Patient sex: M
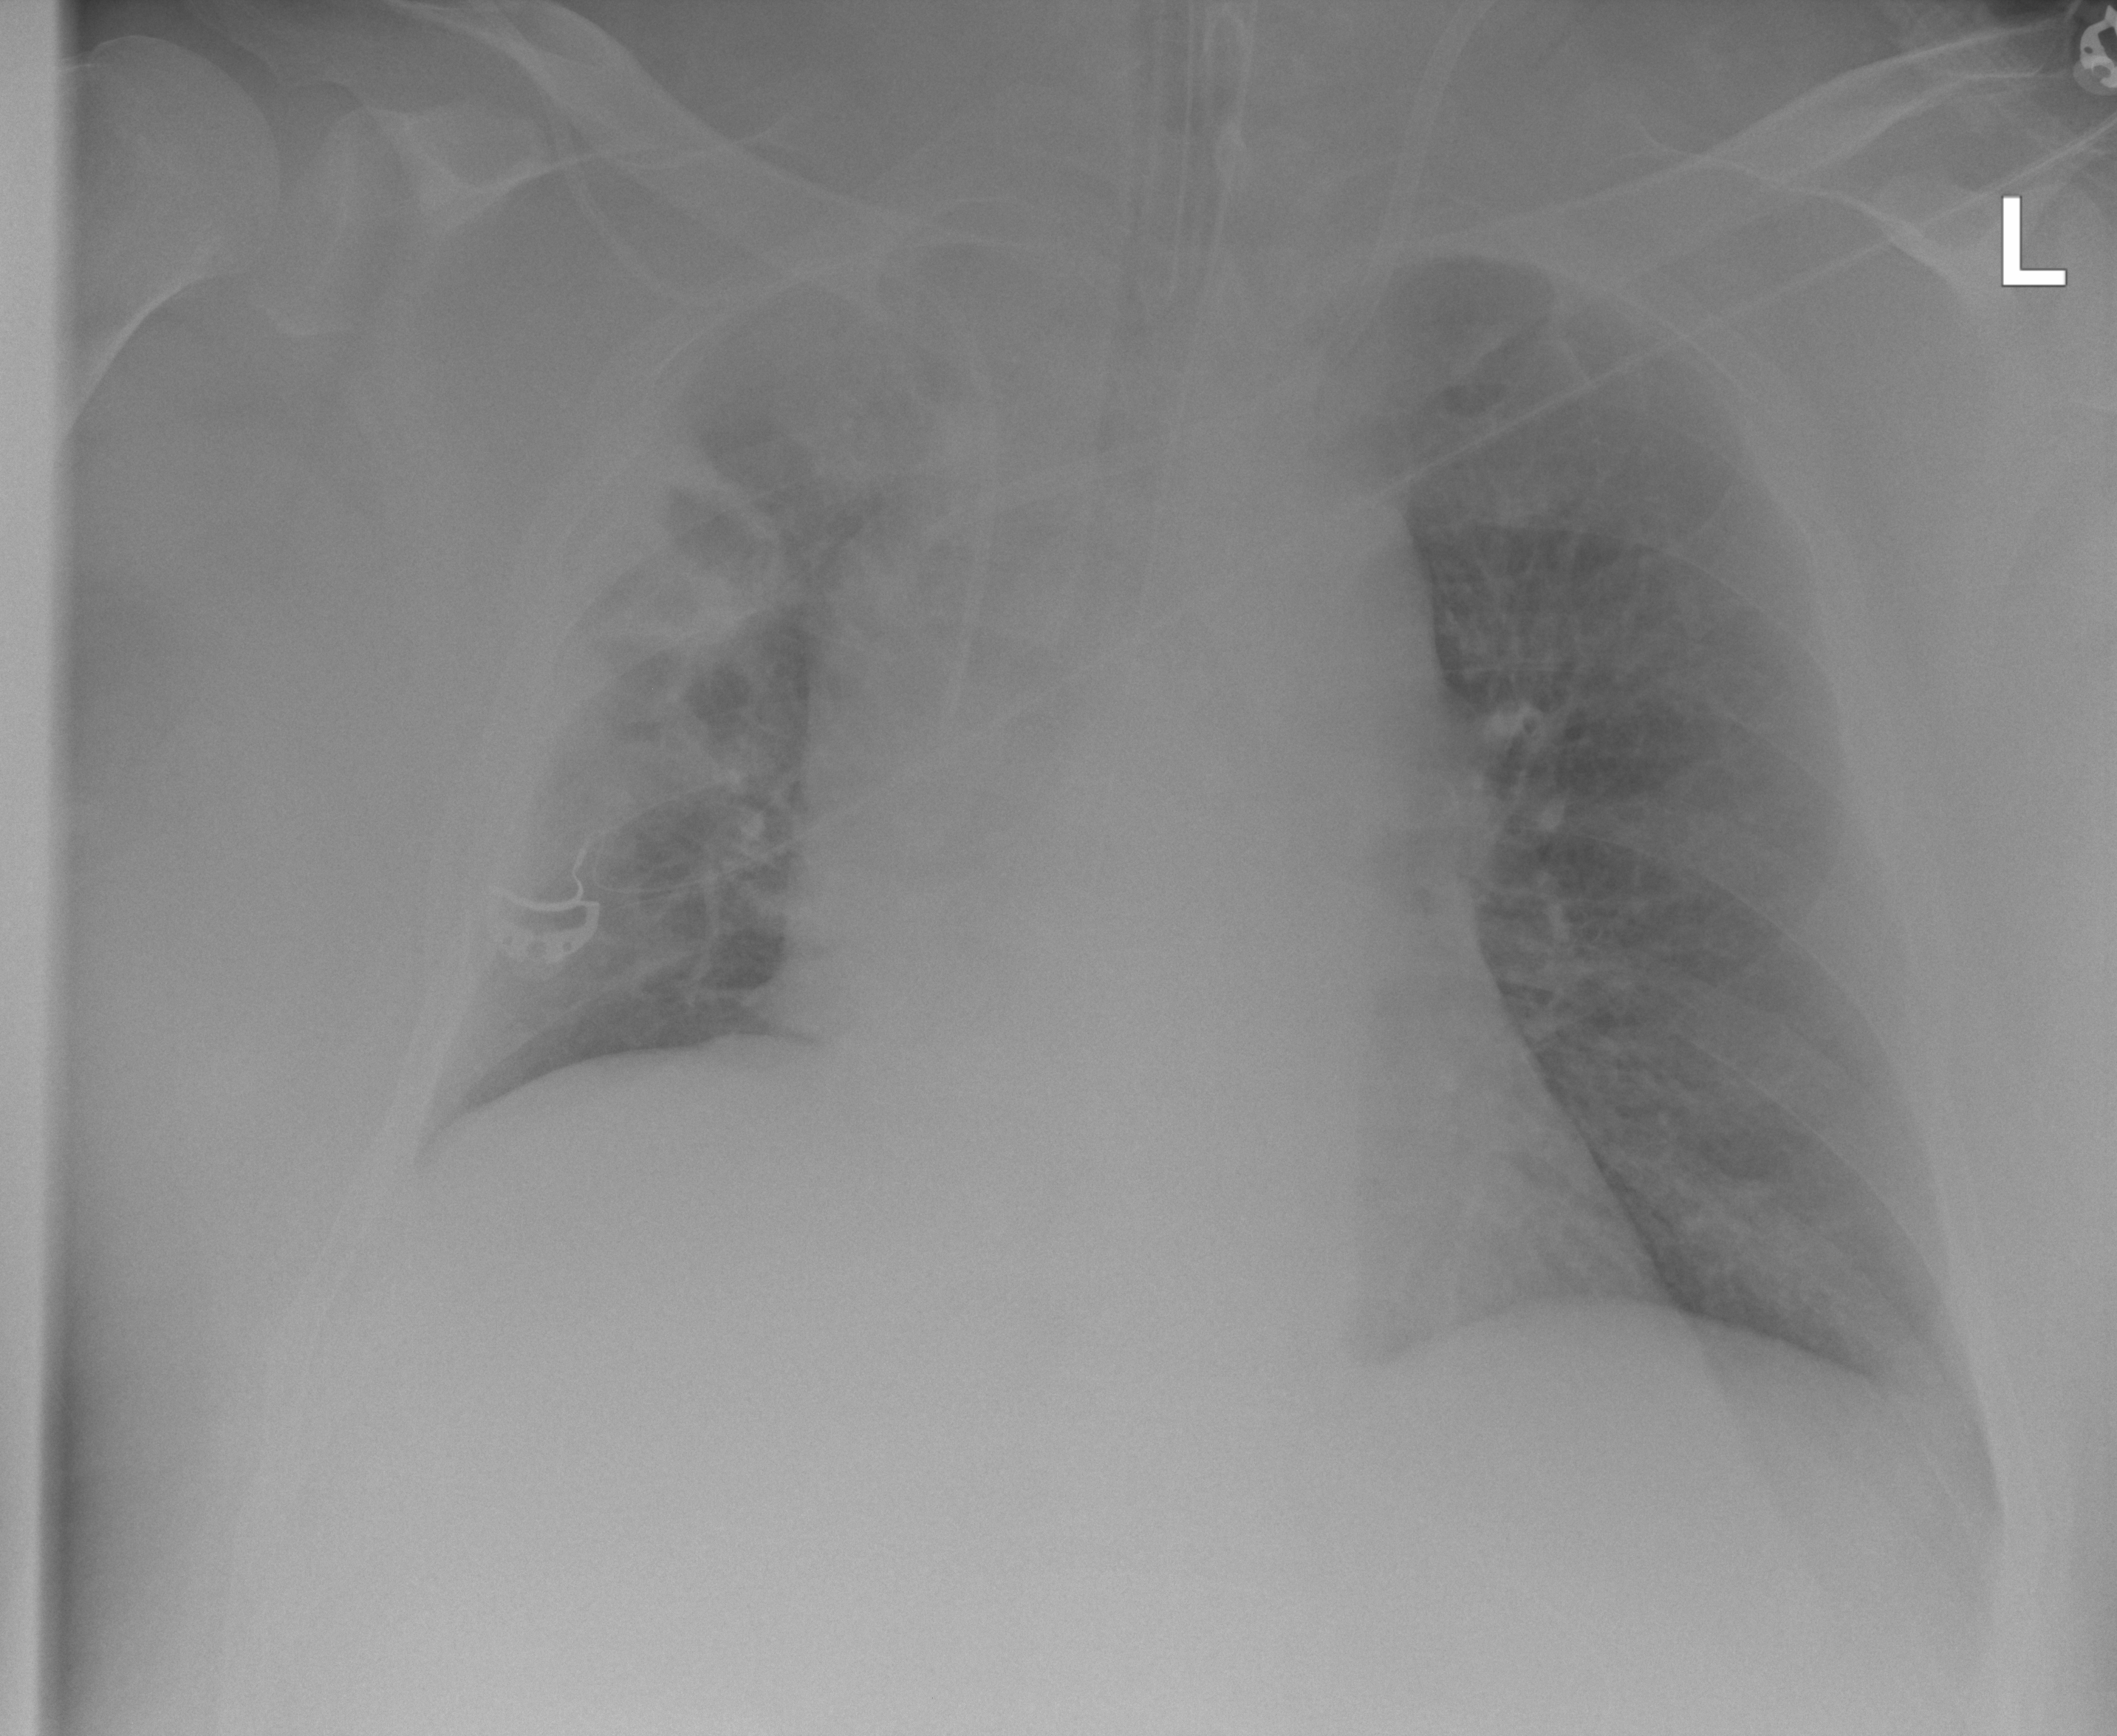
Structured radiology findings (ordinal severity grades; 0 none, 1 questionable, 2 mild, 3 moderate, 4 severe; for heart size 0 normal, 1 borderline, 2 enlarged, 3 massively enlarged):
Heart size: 2
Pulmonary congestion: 0
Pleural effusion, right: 2
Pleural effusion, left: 0
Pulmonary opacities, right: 2
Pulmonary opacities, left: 0
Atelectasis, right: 4
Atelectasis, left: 0